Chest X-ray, AP view. Patient: 23 years old, sex M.
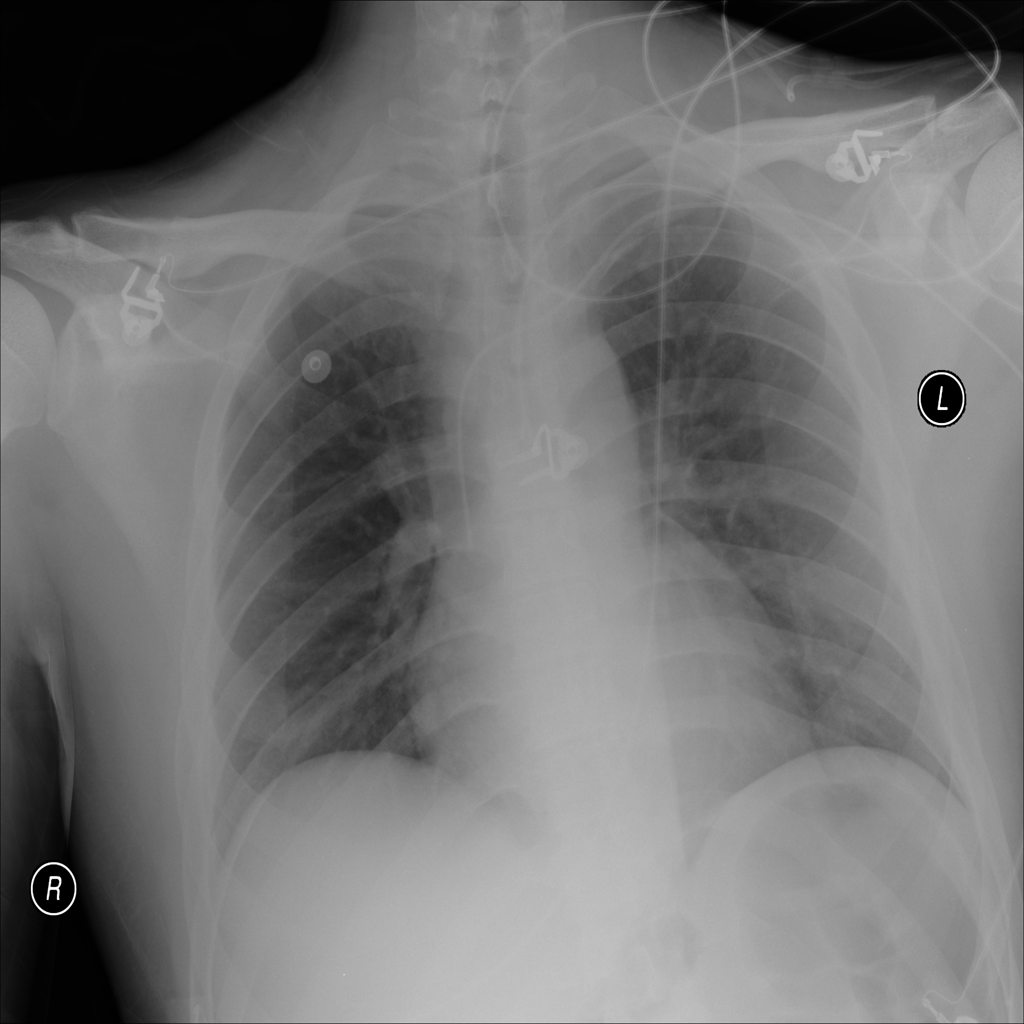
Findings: No Finding